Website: crate-barrel
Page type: cart
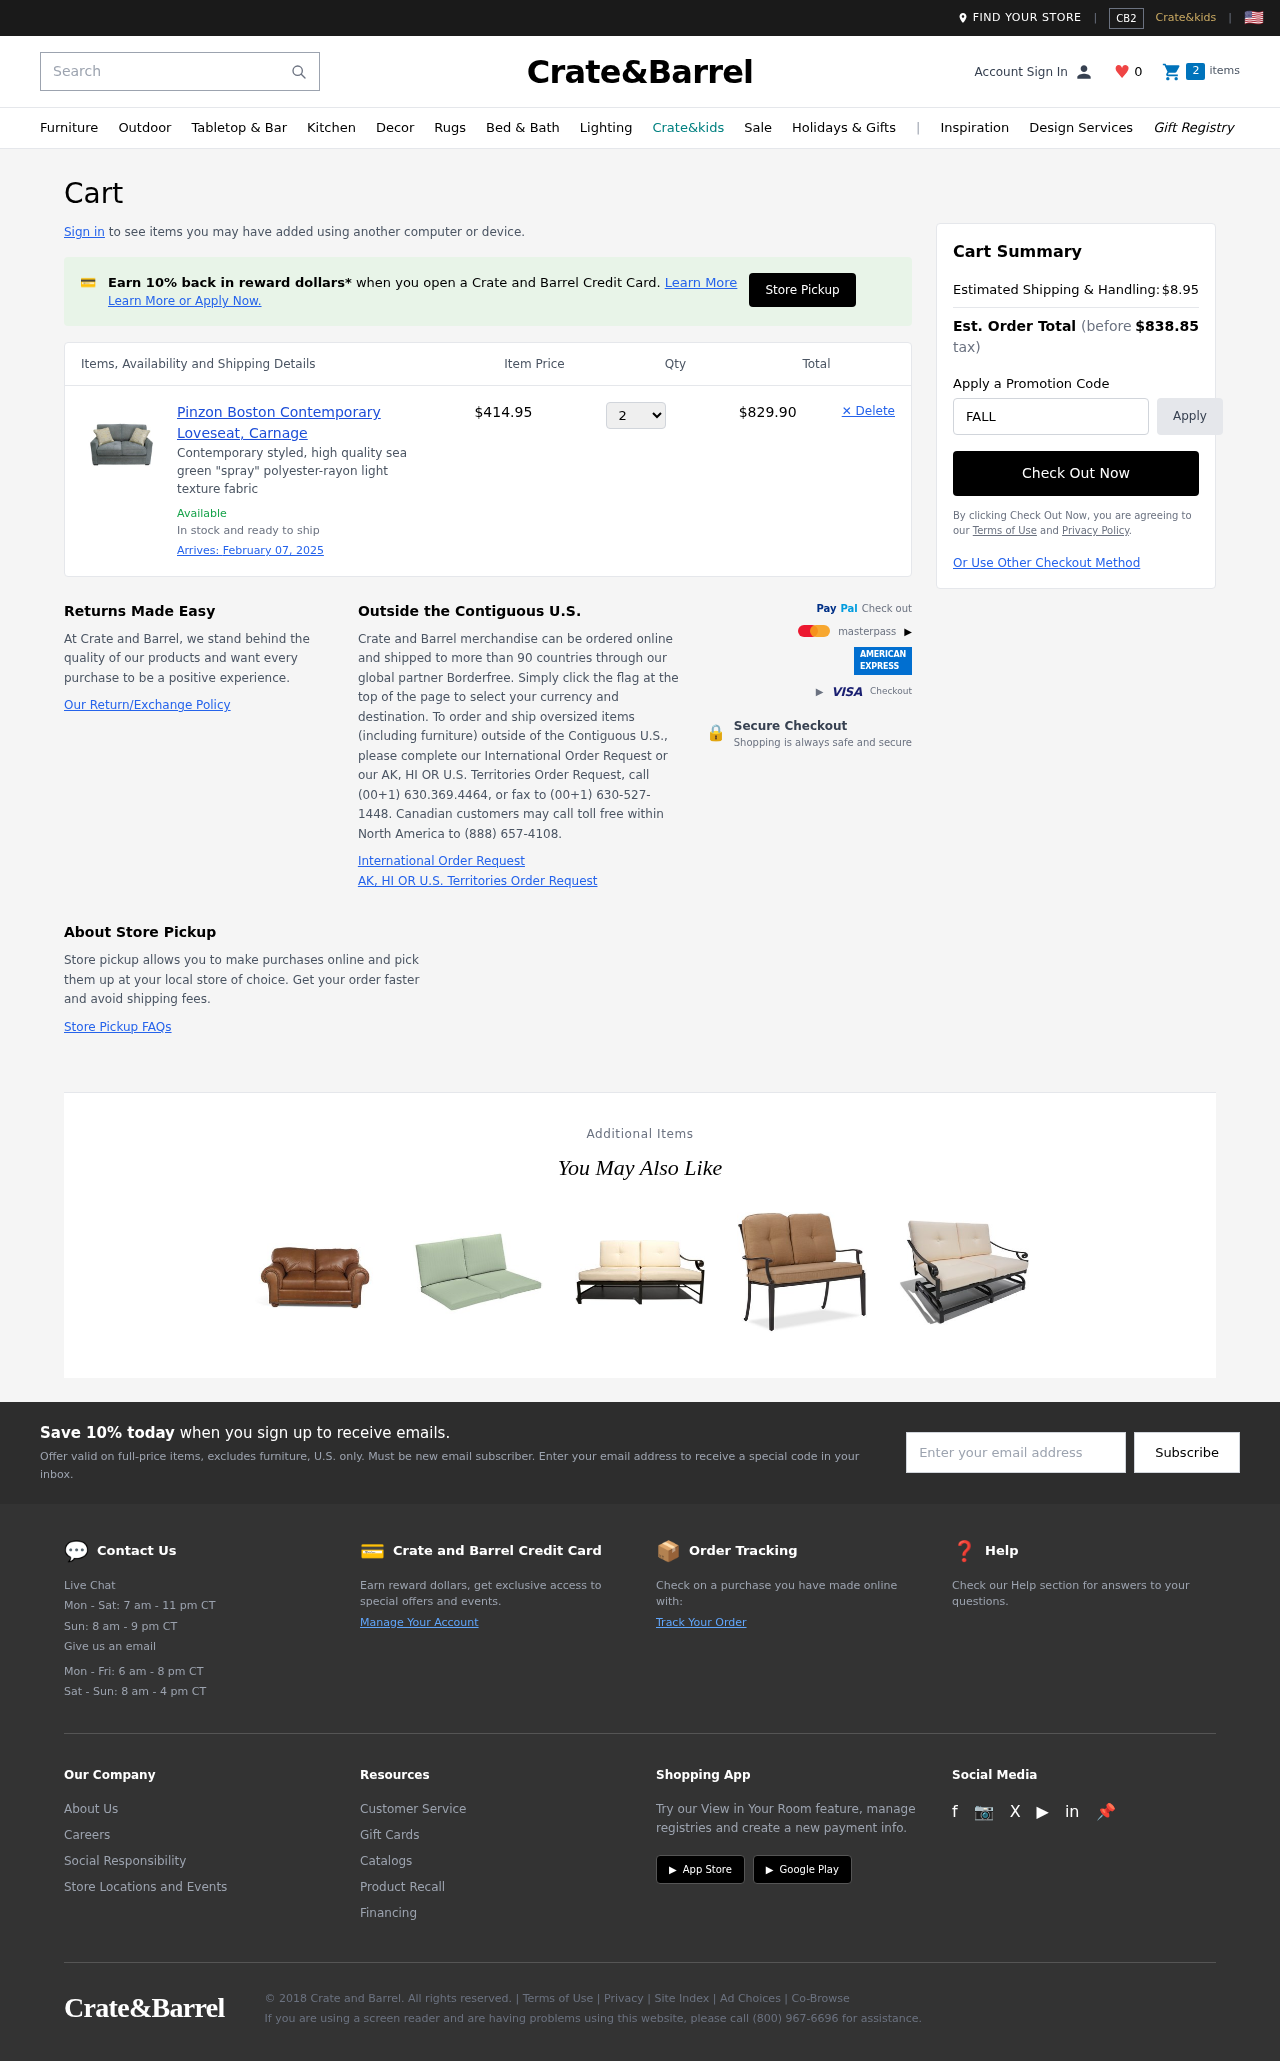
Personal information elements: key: PII_PROMO_CODE
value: FALL25
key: PII_EMAIL
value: katherine_figueroa@yahoo.com
Product elements: key: PRODUCT1_DESC
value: Contemporary styled, high quality sea green "spray" polyester-rayon light texture fabric
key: PRODUCT1_NAME
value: Pinzon Boston Contemporary Loveseat, Carnage
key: PRODUCT1_PRICE
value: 414.95
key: PRODUCT1_QUANTITY
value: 2
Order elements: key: ORDER_DELIVERY_DATE
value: February 07, 2025
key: ORDER_SUBTOTAL
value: $829.90
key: ORDER_SHIPPING_COST
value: $8.95
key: ORDER_TOTAL
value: $838.85